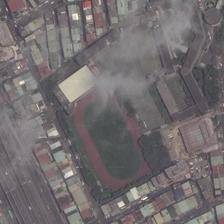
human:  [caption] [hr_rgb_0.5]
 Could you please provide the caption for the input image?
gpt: many buildings and several green trees around a playground are next to a road .

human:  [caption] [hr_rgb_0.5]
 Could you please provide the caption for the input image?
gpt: the football field next to the avenue is small while the top of the filed is full of smoke .

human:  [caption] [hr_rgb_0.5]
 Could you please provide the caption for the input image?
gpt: a red and green court locate in the center of living area .

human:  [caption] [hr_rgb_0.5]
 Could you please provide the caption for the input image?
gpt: a playground surround by many buildings is next to a road .

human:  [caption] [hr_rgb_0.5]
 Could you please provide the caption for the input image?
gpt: a playground is surrounded by some green trees and many buildings .